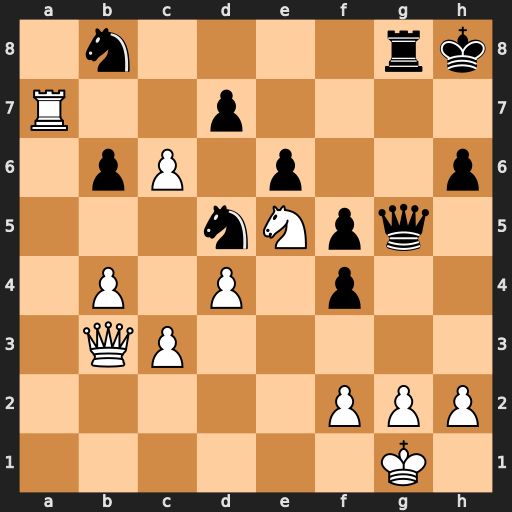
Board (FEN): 1n4rk/R2p4/1pP1p2p/3nNpq1/1P1P1p2/1QP5/5PPP/6K1
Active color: w
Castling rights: -
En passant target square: -
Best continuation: Nf7+ Kh7 Nxg5+